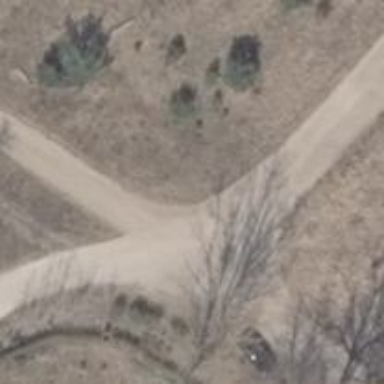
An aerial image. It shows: Service road with sand surface.